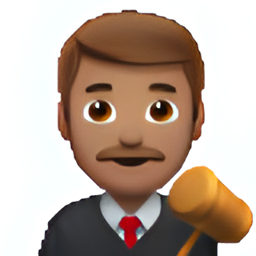
Name: male judge type 4
Emoji: 👨🏽‍⚖️
Group: People & Body
Sub-group: person-role